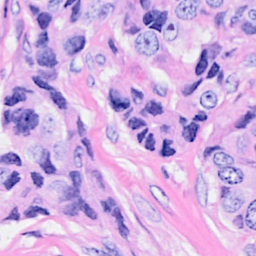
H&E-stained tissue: Breast